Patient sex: F
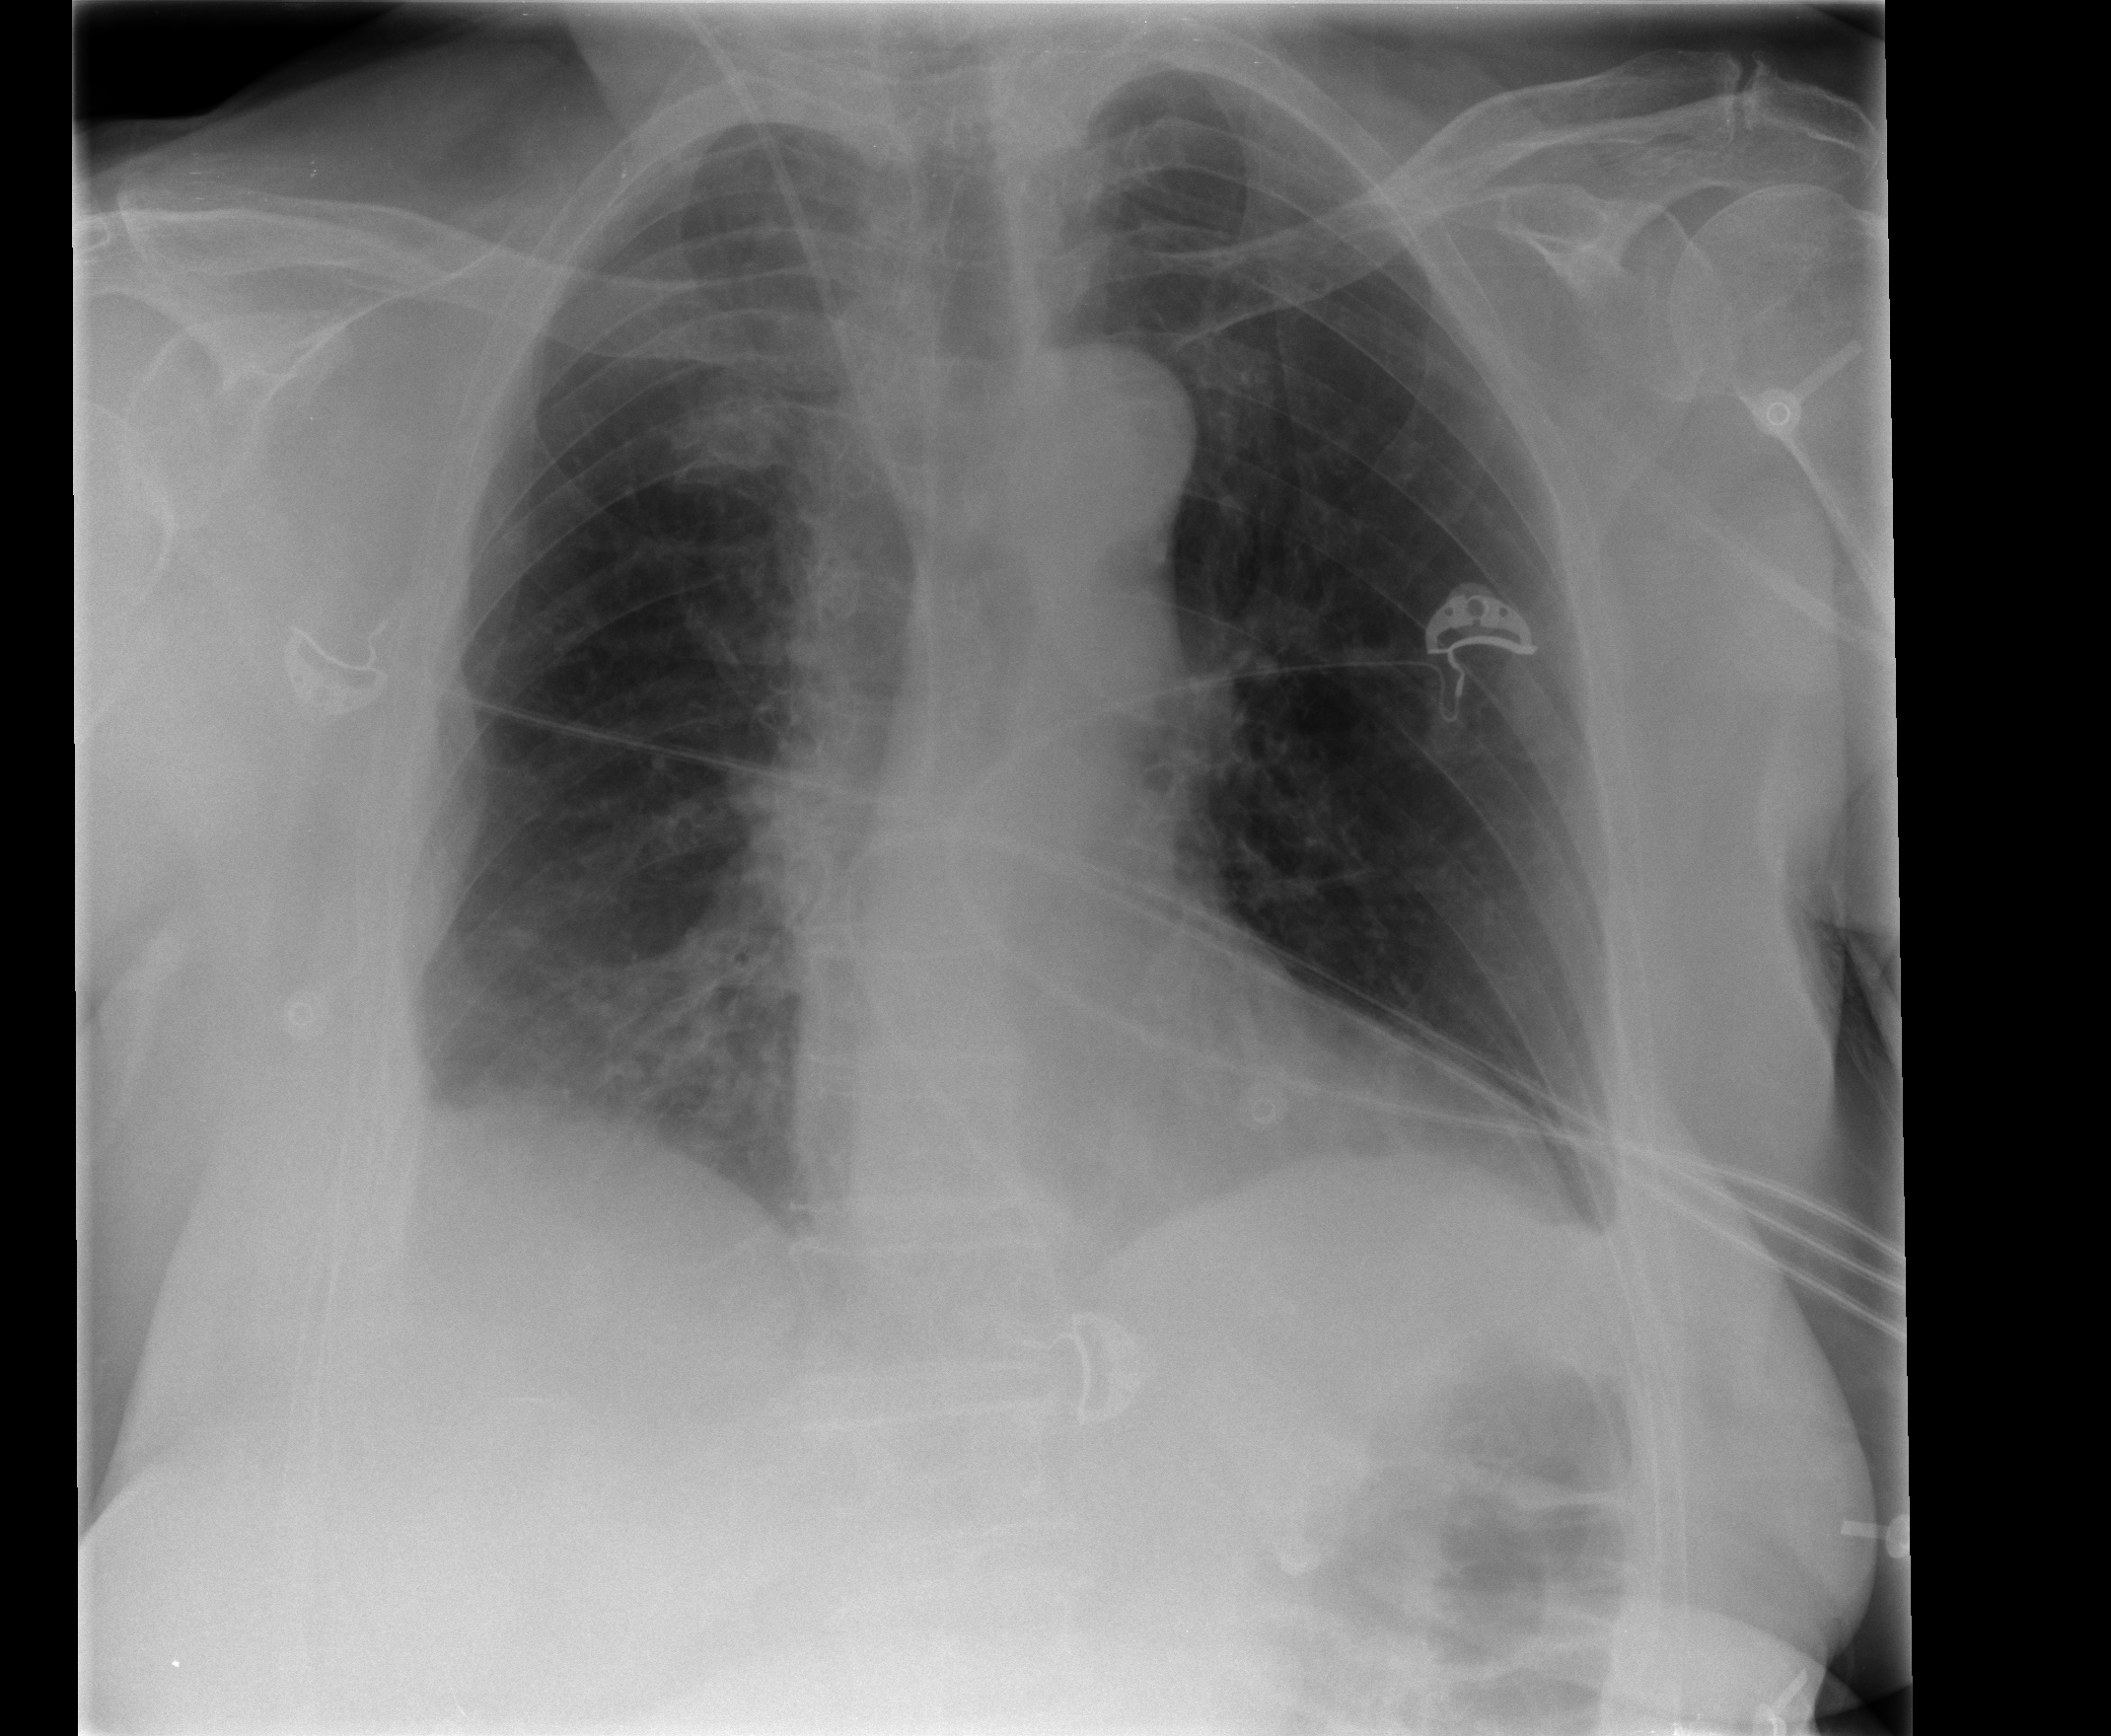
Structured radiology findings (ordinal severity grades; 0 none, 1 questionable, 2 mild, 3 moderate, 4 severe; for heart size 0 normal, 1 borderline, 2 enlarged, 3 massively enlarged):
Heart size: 0
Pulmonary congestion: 0
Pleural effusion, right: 2
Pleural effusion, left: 2
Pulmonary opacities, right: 0
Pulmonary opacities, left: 0
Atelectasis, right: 2
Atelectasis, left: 0